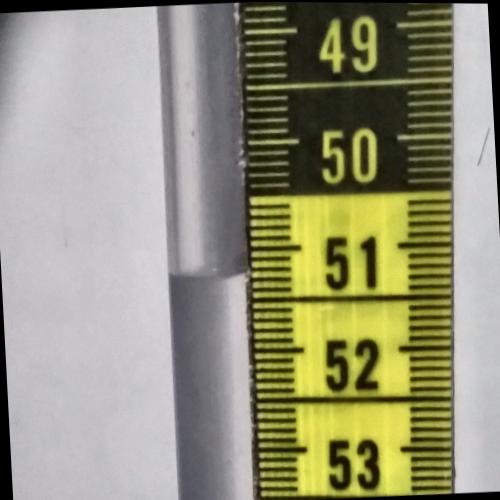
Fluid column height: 51.2 cm